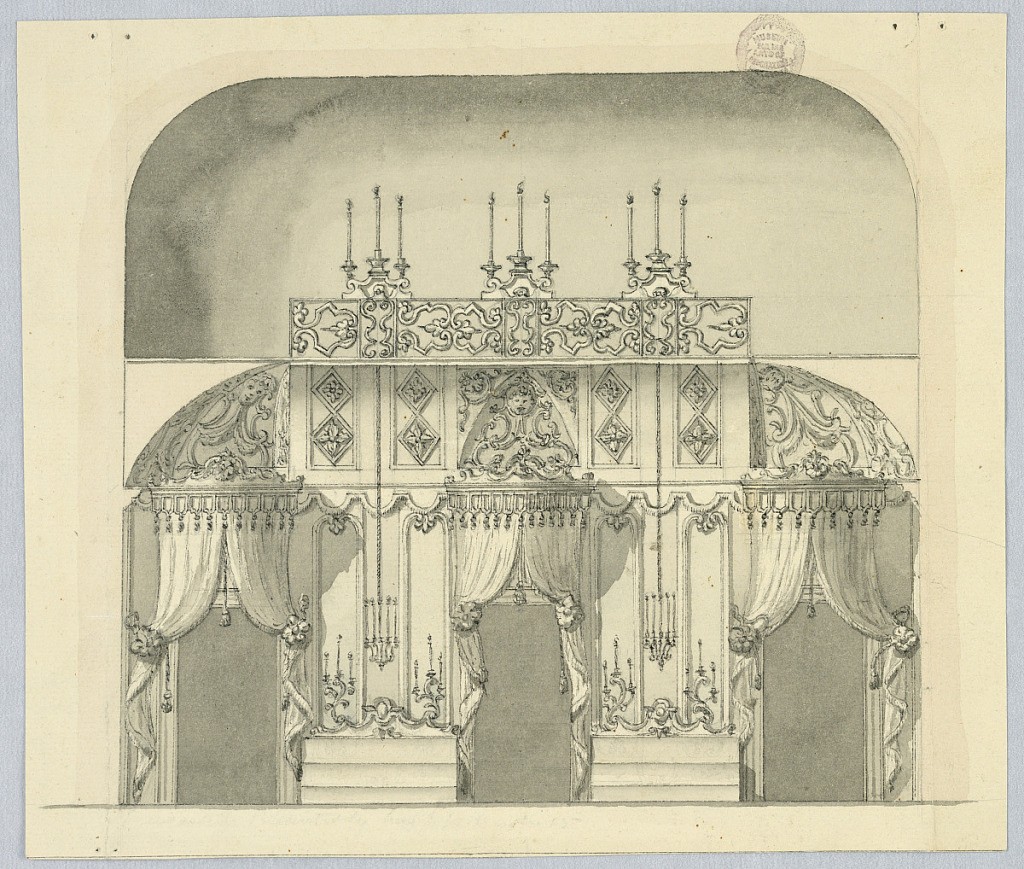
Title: Project for the Interior of a Room
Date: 1750–1775
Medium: Pen and ink, brush and watercolor on paper
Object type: Drawing
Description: Elevation of a room with three doorways, each with a canopy. Between these, candelabras. Panel of strapwork and more candles above.